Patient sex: M
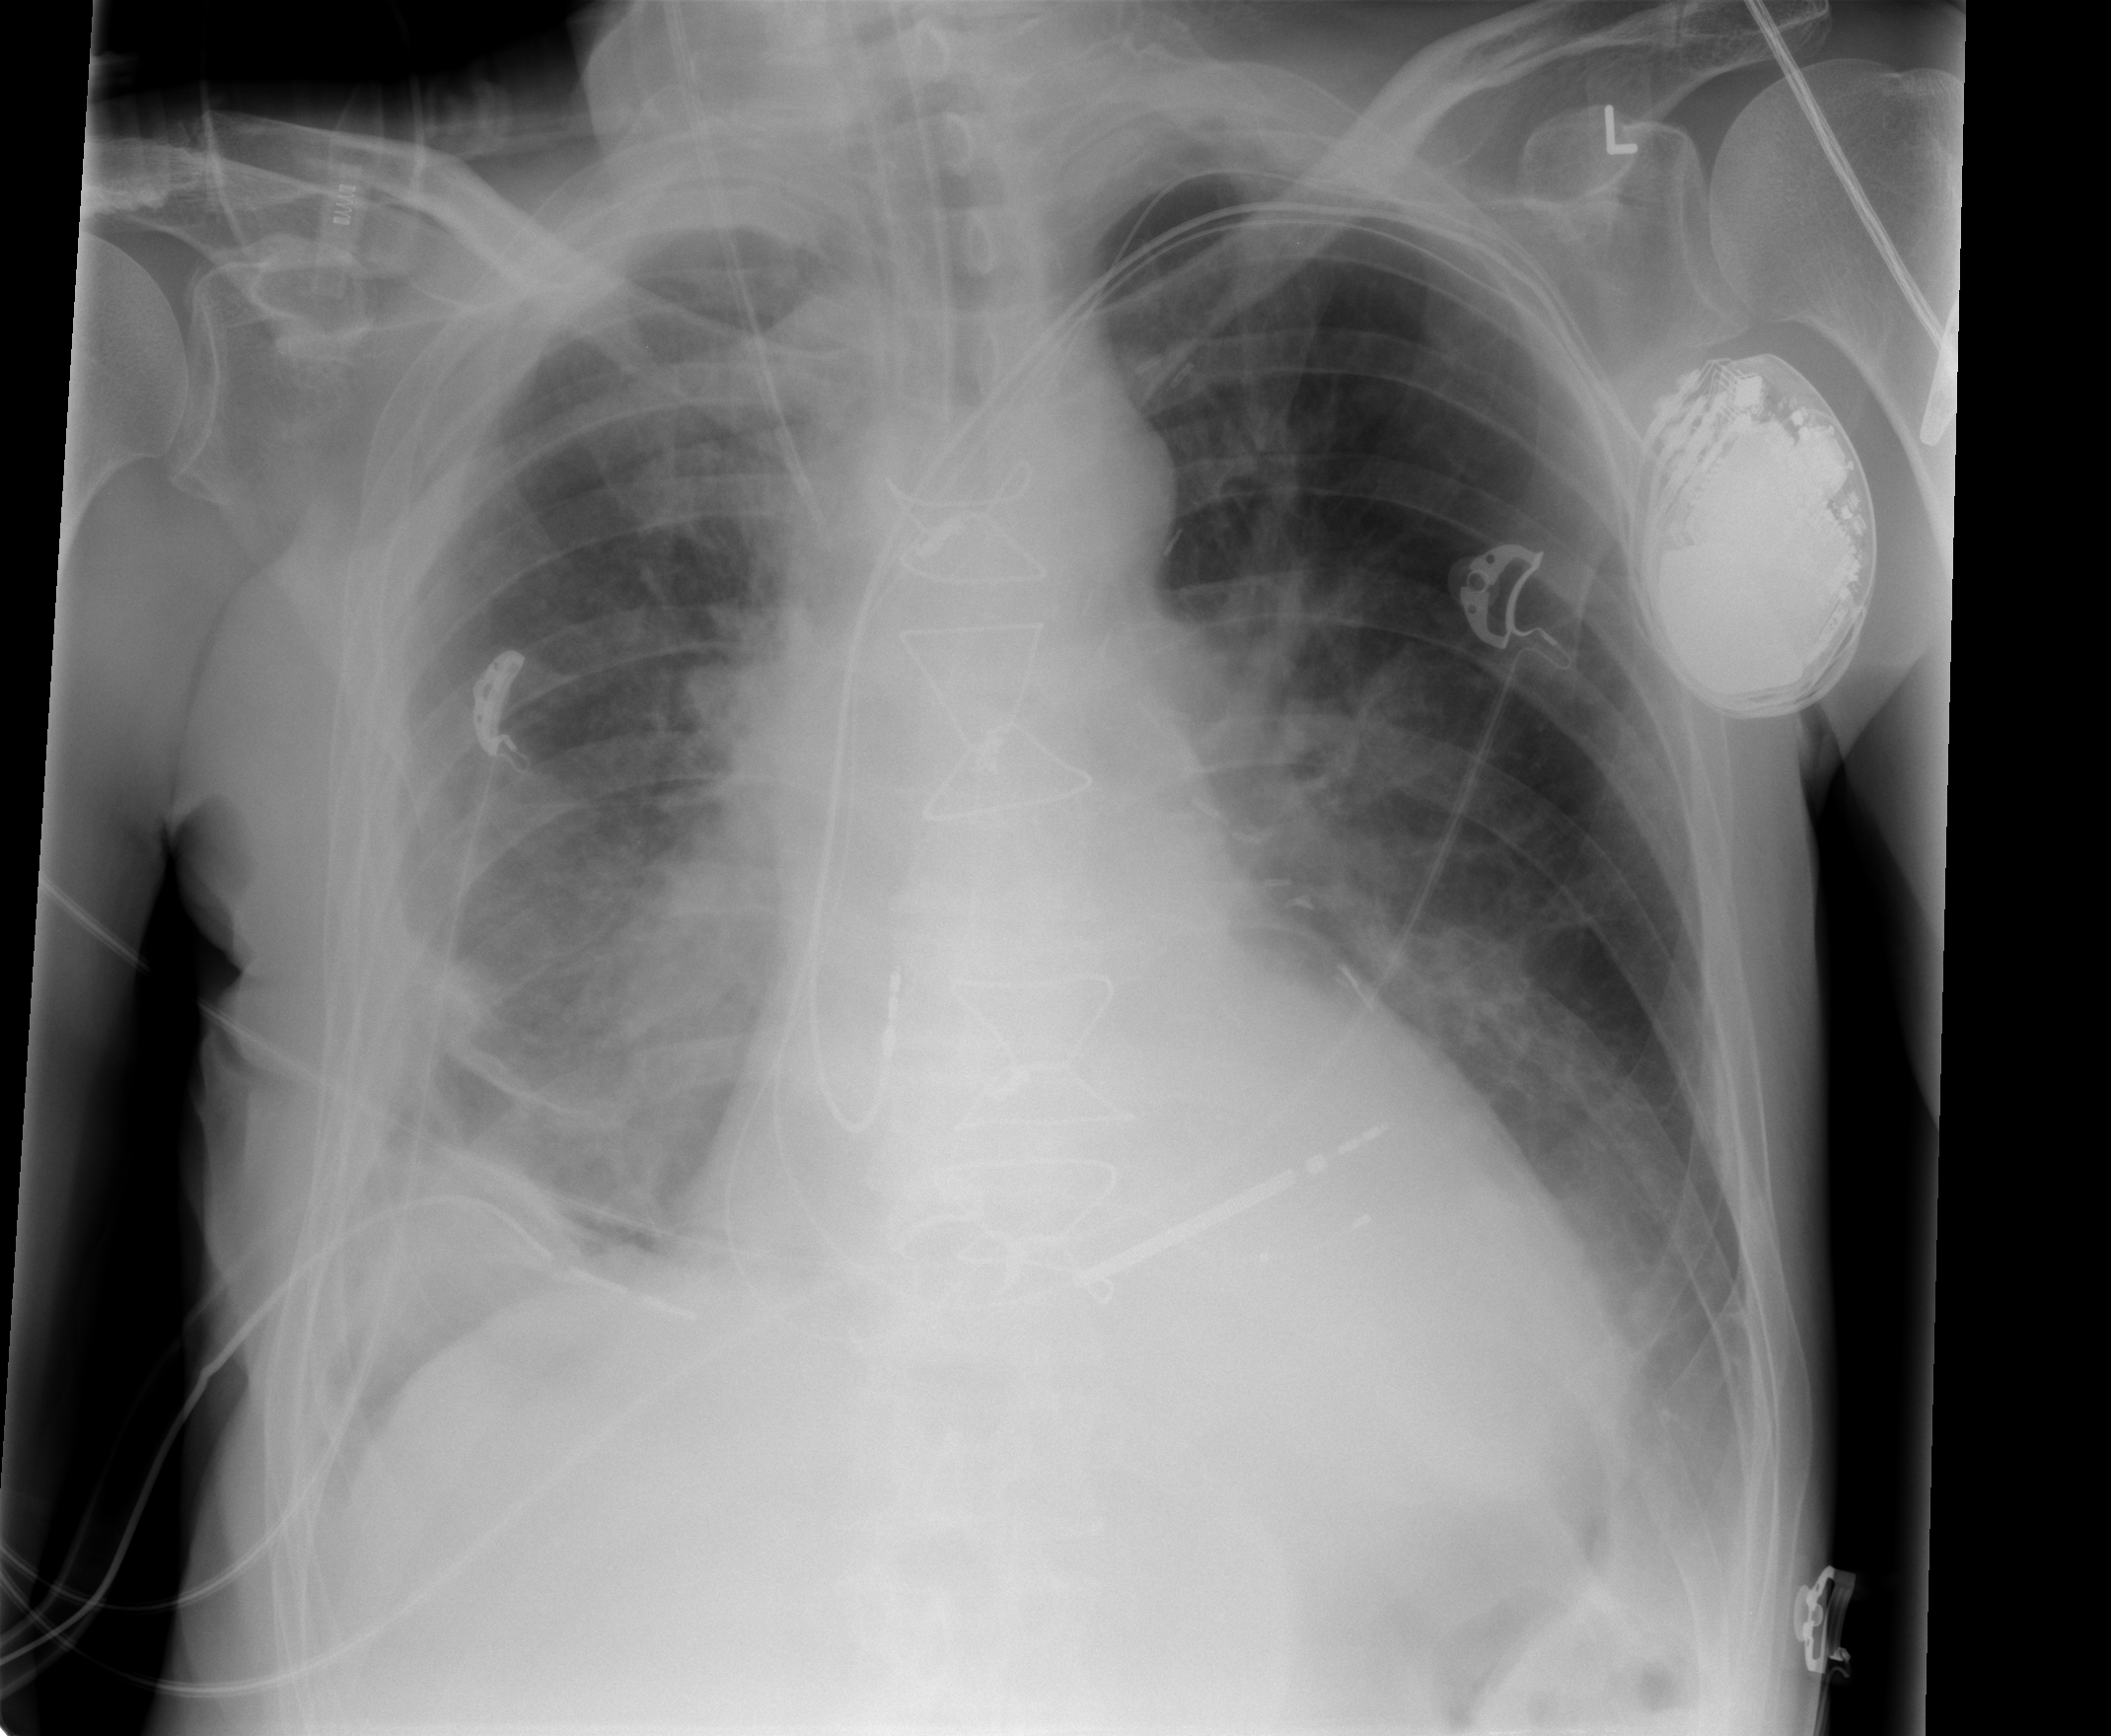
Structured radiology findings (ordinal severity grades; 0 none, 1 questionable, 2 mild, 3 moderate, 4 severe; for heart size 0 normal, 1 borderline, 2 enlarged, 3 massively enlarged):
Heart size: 2
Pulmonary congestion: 3
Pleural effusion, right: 2
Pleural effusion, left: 0
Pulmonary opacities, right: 2
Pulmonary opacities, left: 0
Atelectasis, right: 2
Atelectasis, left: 0